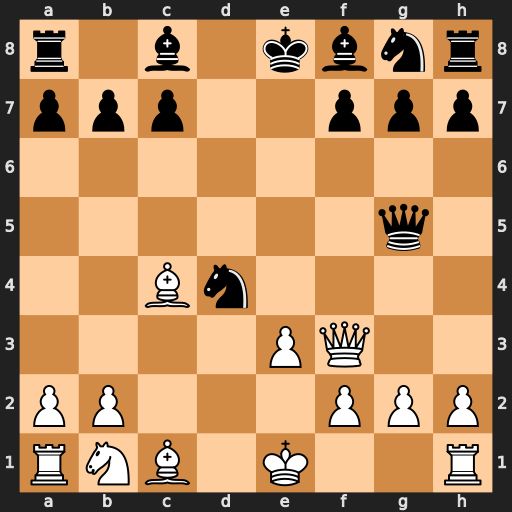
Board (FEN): r1b1kbnr/ppp2ppp/8/6q1/2Bn4/4PQ2/PP3PPP/RNB1K2R
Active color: w
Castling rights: KQkq
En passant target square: -
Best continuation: Qxf7+ Kd8 Qxf8+